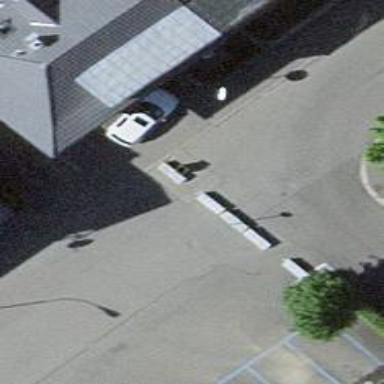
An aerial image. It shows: Barrier made of concrete blocks.